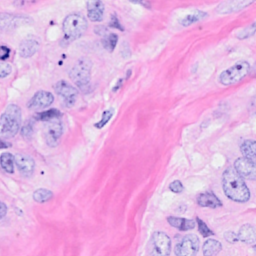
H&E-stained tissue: Breast